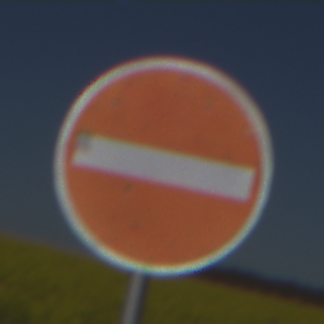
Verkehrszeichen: VerbotDerEinfahrt
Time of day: MorningAfternoon
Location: Outdoor (RoadRail)
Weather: Clear
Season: NotSpecified
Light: Natural